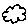
Label: cloud